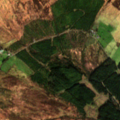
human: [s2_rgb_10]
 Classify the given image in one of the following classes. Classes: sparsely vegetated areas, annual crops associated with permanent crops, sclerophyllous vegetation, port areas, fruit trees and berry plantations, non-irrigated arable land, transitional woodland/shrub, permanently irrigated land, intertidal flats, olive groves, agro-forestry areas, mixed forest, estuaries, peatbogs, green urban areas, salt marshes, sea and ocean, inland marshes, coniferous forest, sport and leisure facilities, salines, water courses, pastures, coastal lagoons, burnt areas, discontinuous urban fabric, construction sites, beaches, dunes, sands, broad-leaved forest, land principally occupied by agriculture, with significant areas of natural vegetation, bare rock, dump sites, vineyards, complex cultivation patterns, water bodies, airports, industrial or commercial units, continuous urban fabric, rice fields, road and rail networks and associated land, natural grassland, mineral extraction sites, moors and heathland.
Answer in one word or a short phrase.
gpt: coniferous forest, moors and heathland, transitional woodland/shrub